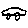
Label: car